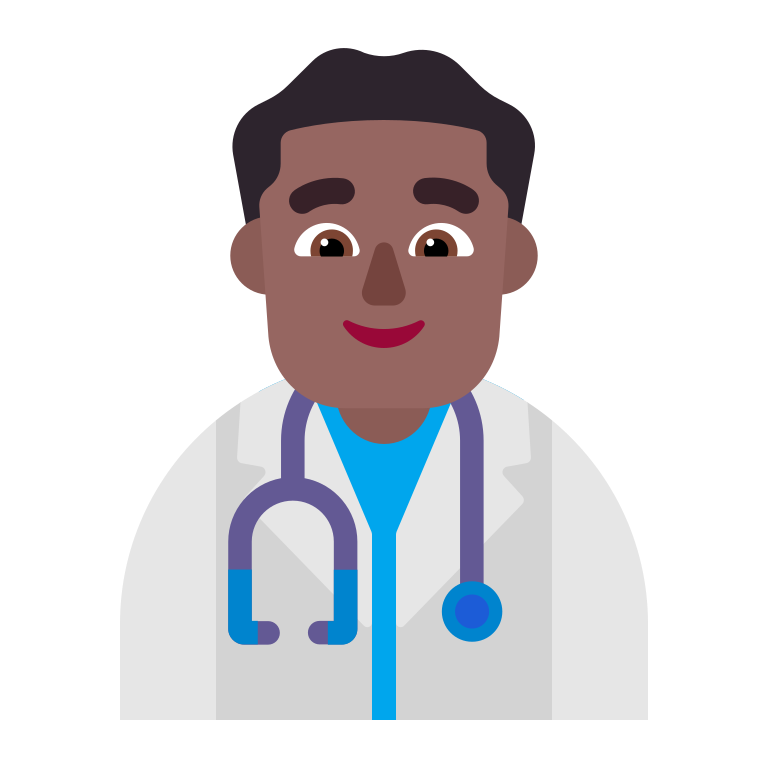
man health worker flat  dark